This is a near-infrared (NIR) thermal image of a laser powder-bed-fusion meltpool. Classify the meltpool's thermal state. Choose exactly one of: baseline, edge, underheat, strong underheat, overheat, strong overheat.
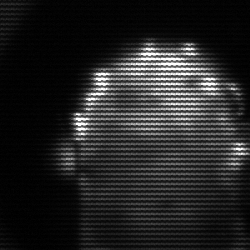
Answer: baseline